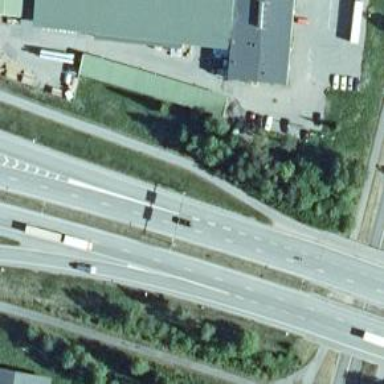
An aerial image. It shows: Asphalt road classified as trunk highway.